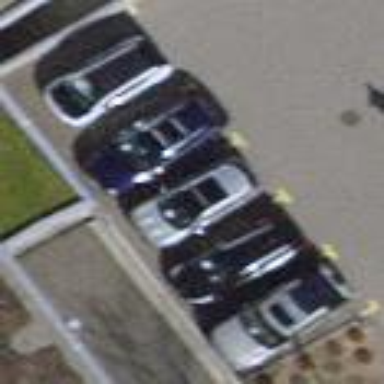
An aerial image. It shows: Asphalt street-side parking area.